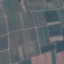
Land use / land cover: PermanentCrop